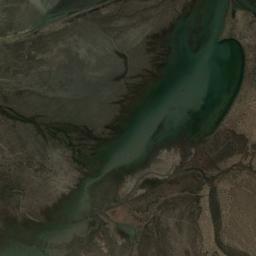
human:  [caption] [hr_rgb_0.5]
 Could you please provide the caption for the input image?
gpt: There are many trees around the lake .

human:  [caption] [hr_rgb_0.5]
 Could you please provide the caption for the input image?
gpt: There are trees near the lake in the picture .

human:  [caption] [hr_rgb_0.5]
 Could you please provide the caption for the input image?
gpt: The lake lies in a wasteland and the water is deep green .

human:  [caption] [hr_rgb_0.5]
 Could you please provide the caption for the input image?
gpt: An irregularly shaped turquoise lake on a tan mountain .

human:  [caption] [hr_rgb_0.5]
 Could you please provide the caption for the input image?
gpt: There are brown bare land around the lake .